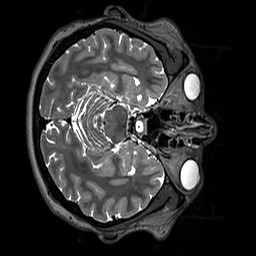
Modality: T2w
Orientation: axial
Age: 34
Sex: female
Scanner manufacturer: siemens
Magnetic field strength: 3 T
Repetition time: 3.2 s
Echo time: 0.412 s